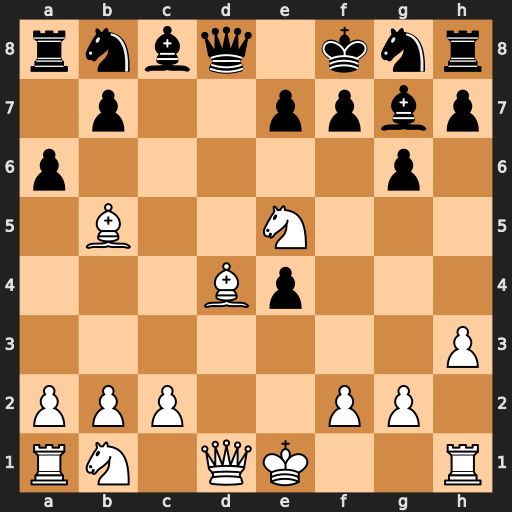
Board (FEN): rnbq1knr/1p2ppbp/p5p1/1B2N3/3Bp3/7P/PPP2PP1/RN1QK2R
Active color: w
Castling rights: KQ
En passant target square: -
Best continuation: Nxg6+ hxg6 Bxg7+ Kxg7 Qxd8